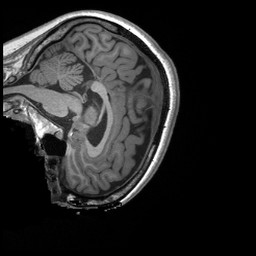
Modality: T1w
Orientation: sagittal
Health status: ill
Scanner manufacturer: siemens
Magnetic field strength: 3 T
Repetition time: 2.3 s
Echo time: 0.00243 s